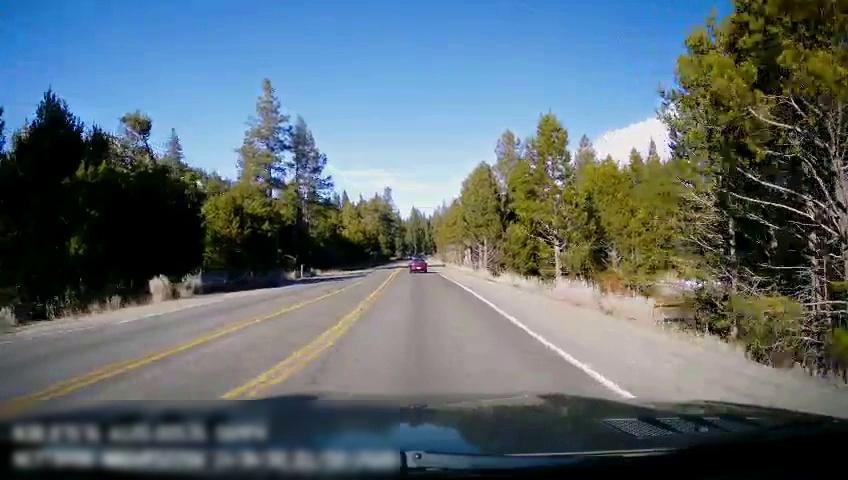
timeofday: Day
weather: Sunny
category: Drivable Space
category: Vehicles | Car
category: Lanes | Current Lane
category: Lanes | Current Lane
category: Lanes | Opposite Lane